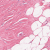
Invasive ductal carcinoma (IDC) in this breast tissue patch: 0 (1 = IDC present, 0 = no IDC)